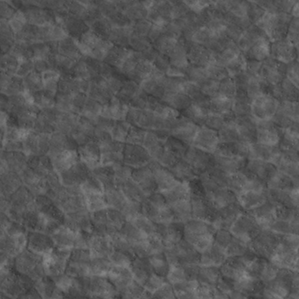
Label: non_frost